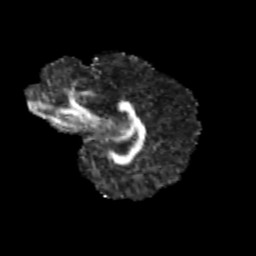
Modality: FA
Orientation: sagittal
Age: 14
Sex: female
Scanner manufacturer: siemens
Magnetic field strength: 3 T
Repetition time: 3.8 s
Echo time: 0.07 s